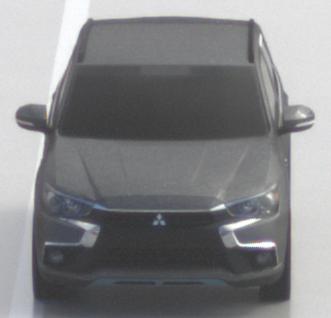
Make: Mitsubishi
Model: Outlander 2.0 Plug-In Hybrid
Detailed model: Outlander (III) Plug-In Hybrid
Model produced from: 2015/10
Model produced until: 2018/08
Doors: 5
Color: gray
Road condition: wet road
Daytime: midday
Contrast: medium contrast